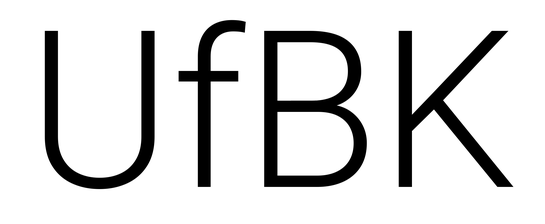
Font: Roboto_Light